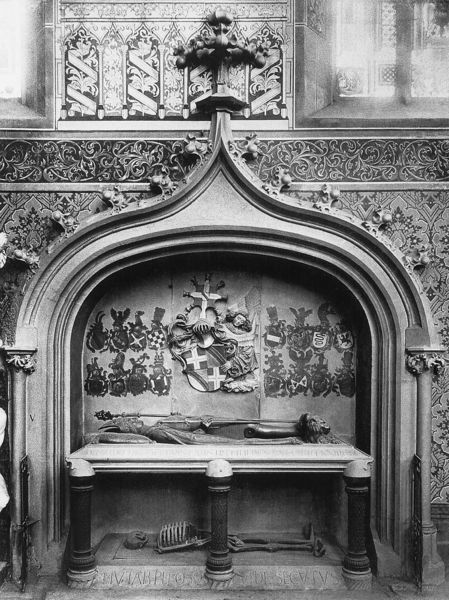
Titel: Markgraf Friedrich IV. von Baden, Bischof  von Utrecht
Künstler: Werkstatt Peter Vischer d.Ä.
Institution: Baden-Baden, Stiftskirche
Schlagwörter: fenster, stein, toter, kirche, gold, bogen, stab, bischof, ornamente, foto, fotografie, nische, kreuz, verziert, wappen, skelett, gruft, grab, leichnam, heiliger, mitra, löwe, georgskreuz, zepter, szepter, grabmal, gerippe, krypta, sarkophag, markus, andreaskreuz